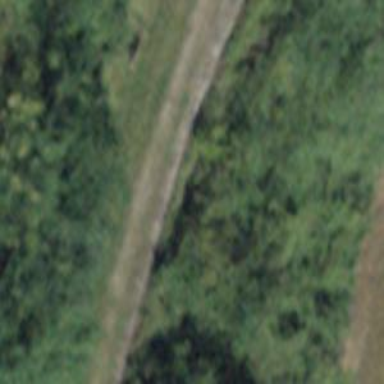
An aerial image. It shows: Track road.